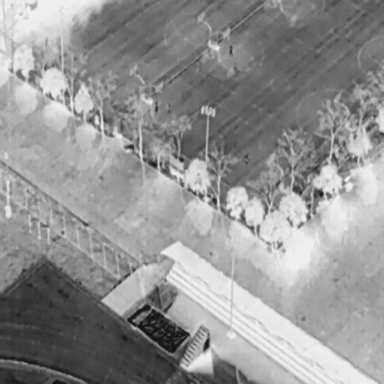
There are four People in the infrared image.